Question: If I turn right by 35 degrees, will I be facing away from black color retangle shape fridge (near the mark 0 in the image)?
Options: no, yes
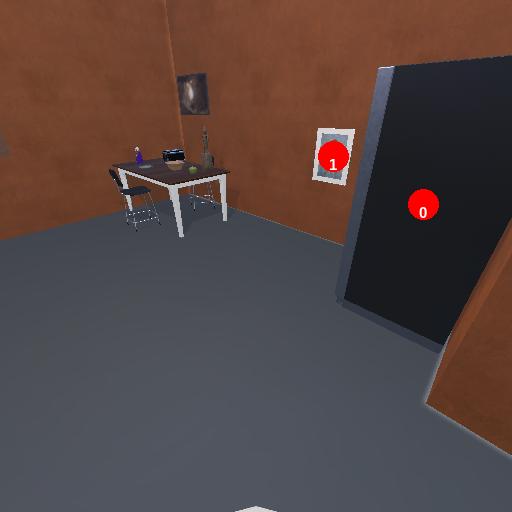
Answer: no